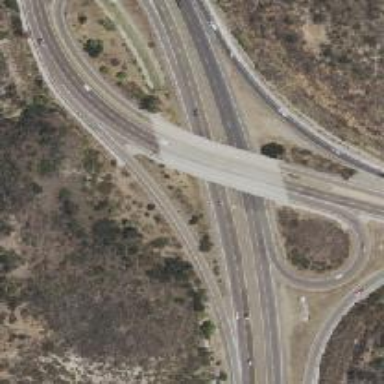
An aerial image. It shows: Bridge along trunk link highway.